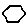
Label: hexagon